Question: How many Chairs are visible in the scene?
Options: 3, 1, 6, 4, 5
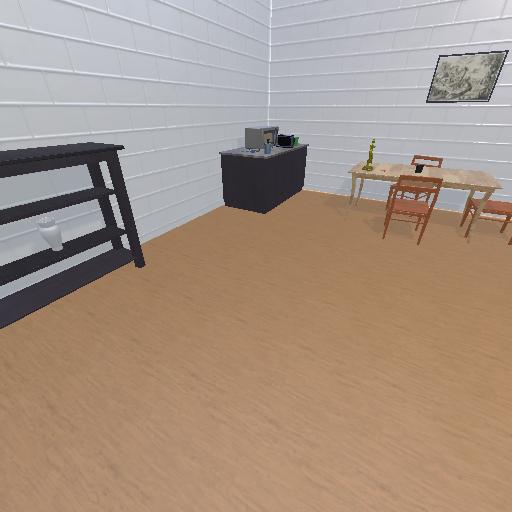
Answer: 3